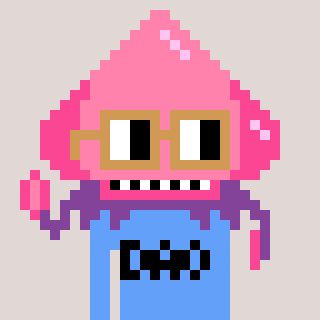
a pixel art character with square brown glasses, a squid-shaped head and a blue-colored body on a warm background